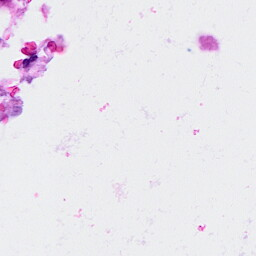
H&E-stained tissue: Breast